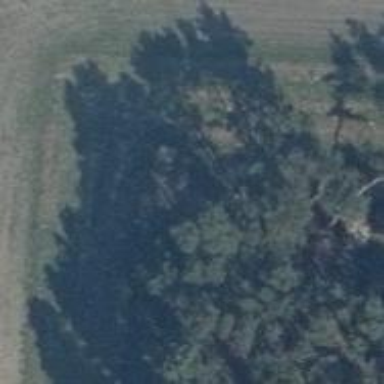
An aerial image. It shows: Hunting stand.